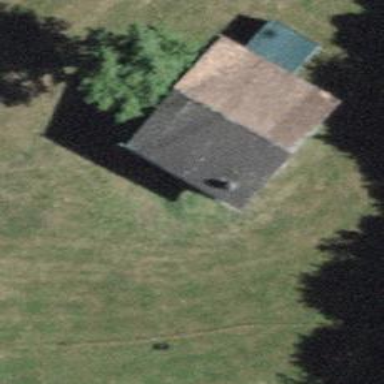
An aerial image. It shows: Cabin is depicted in the image.